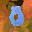
Label: 0